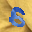
Label: 6